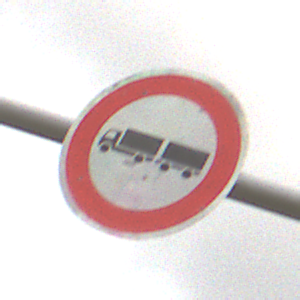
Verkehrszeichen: VerbotLastkraftwagenMitAnhaenger
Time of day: Midday
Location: Outdoor (Nature)
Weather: Overcast
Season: NotSpecified
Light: Natural